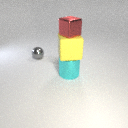
large cyan metal cylinder below large yellow rubber cube